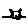
Label: cat